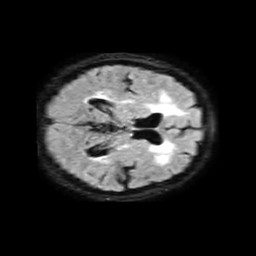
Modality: FLAIR
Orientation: axial
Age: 64
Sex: female
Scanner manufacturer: philips
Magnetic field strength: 1.5 T
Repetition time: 6 s
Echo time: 0.1024 s